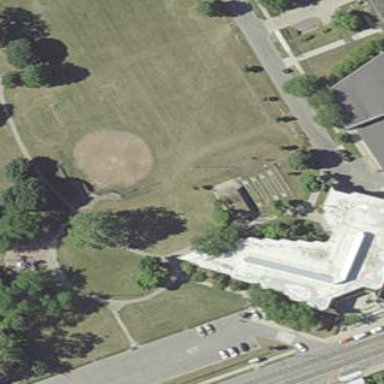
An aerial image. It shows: Baseball pitch for leisure land activities.